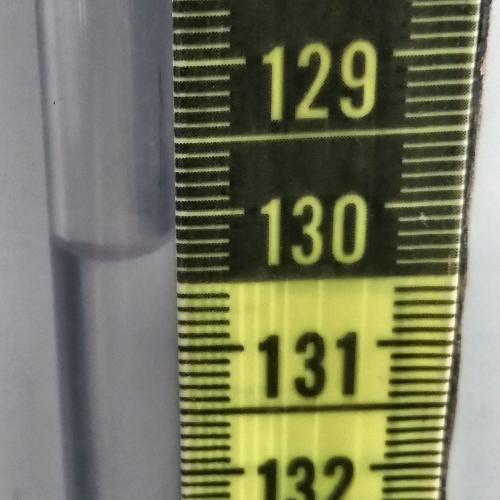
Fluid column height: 130.3 cm